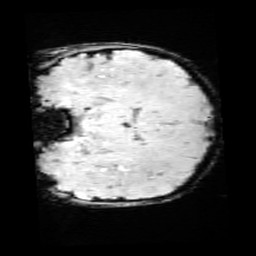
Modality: SWI
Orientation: coronal
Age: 11
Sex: female
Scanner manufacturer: siemens
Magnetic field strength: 3 T
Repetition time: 0.027 s
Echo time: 0.02 s